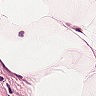
Metastatic tissue present: no